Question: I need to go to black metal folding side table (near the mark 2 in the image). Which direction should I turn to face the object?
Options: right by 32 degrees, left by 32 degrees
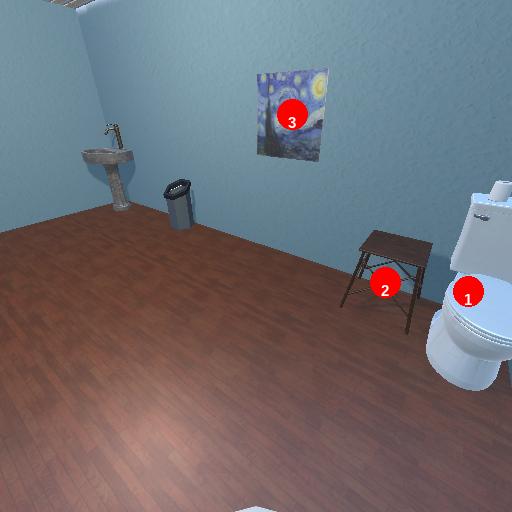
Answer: right by 32 degrees